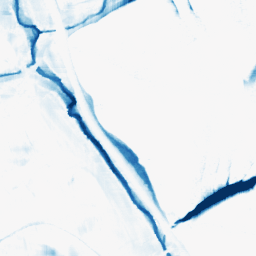
Category: morphological
Decomposition family: morphological_rect
Decomposition parameters: operation: closing
width: 20
height: 20
Upsampling method: bspline
Upsampling parameters: scale: 2
Upsampling scale: 2